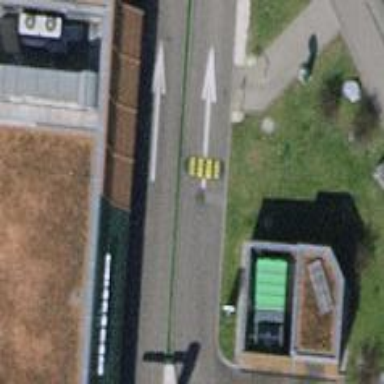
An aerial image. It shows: Bump for traffic calming.